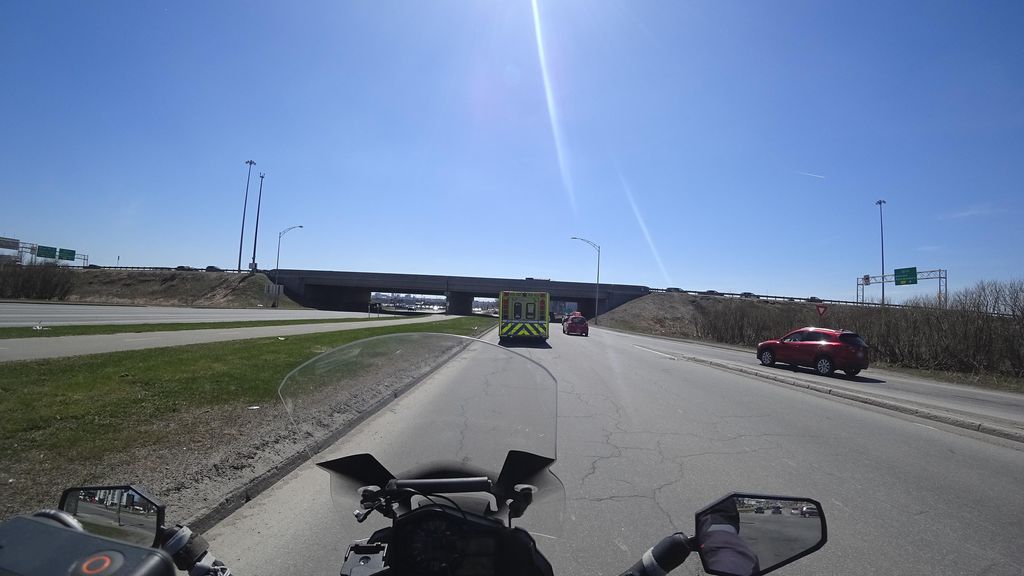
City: quebec_city